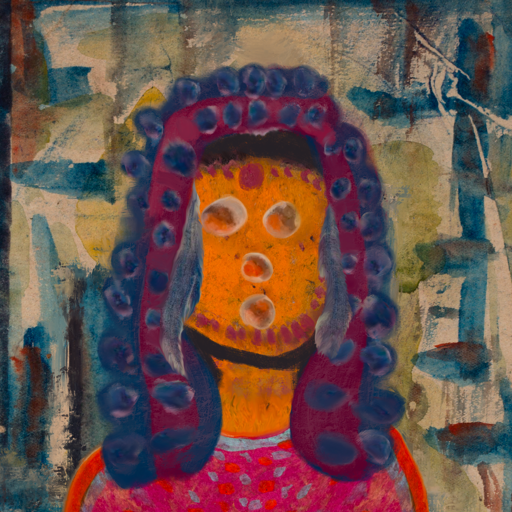
Background: Orphan, Head And Neck Front: Doll, Face Front: Rupkatha, Bust: Sisters, Hair Front: Hill_Girl, Head Accessory: Blank, Second Necklace: Blank, Necklace: Blank, Baby: Blank